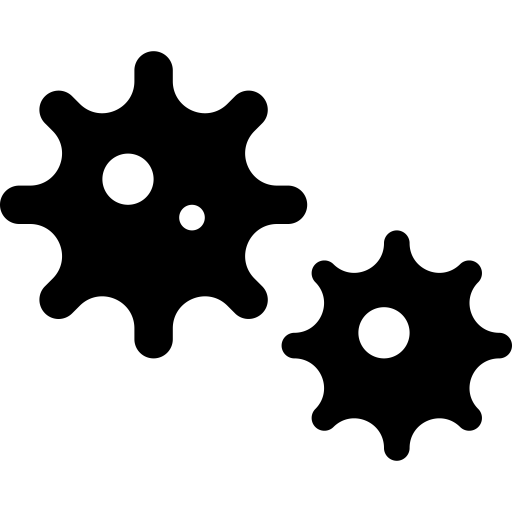
Tags: icon, FontAwesome, fa-icon, solid, viruses